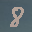
Label: 8